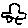
Label: car